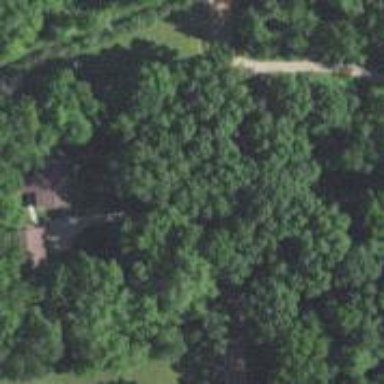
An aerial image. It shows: Driveway.